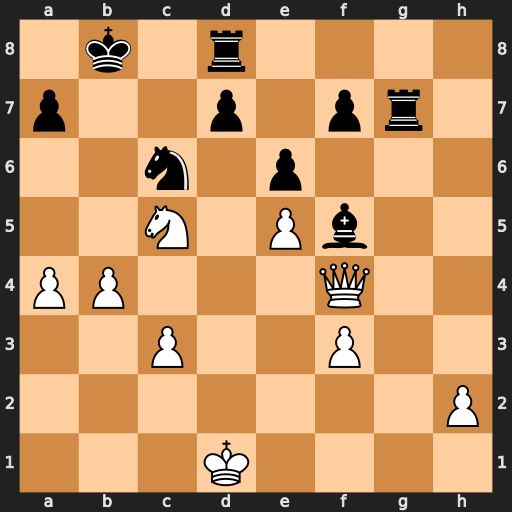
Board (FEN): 1k1r4/p2p1pr1/2n1p3/2N1Pb2/PP3Q2/2P2P2/7P/3K4
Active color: w
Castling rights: -
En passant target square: -
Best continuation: Qc4 Ka8 Qa6 Rb8 Nxd7